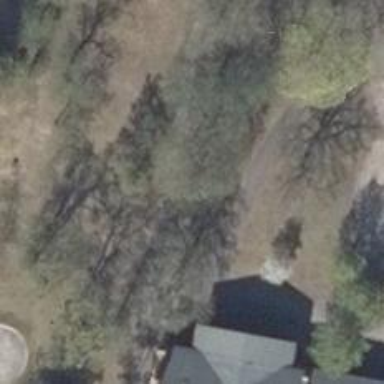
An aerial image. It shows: Semi-evergreen broadleaved tree.